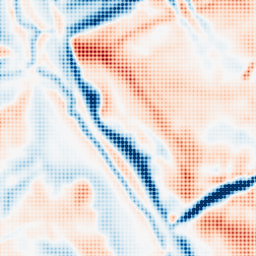
Category: multiscale
Decomposition family: dog_multiscale
Decomposition parameters: sigma_ratio: 1.4
n_scales: 5
base_sigma: 2
Upsampling method: sinc_blackman
Upsampling parameters: scale: 4
kernel_size: 4
Upsampling scale: 4